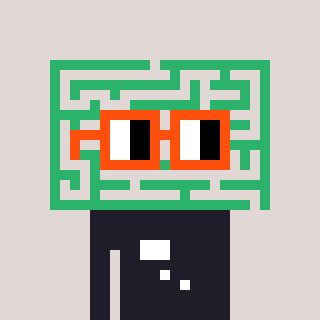
a pixel art character with square orange glasses, a maze-shaped head and a grayscale-colored body on a warm background